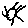
Label: sun